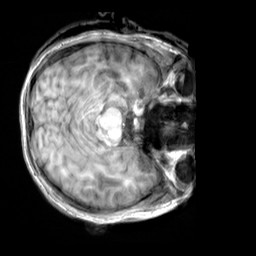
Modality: T1w
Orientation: axial
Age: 30
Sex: female
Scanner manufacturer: siemens
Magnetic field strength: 3 T
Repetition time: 2.3 s
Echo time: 0.00303 s